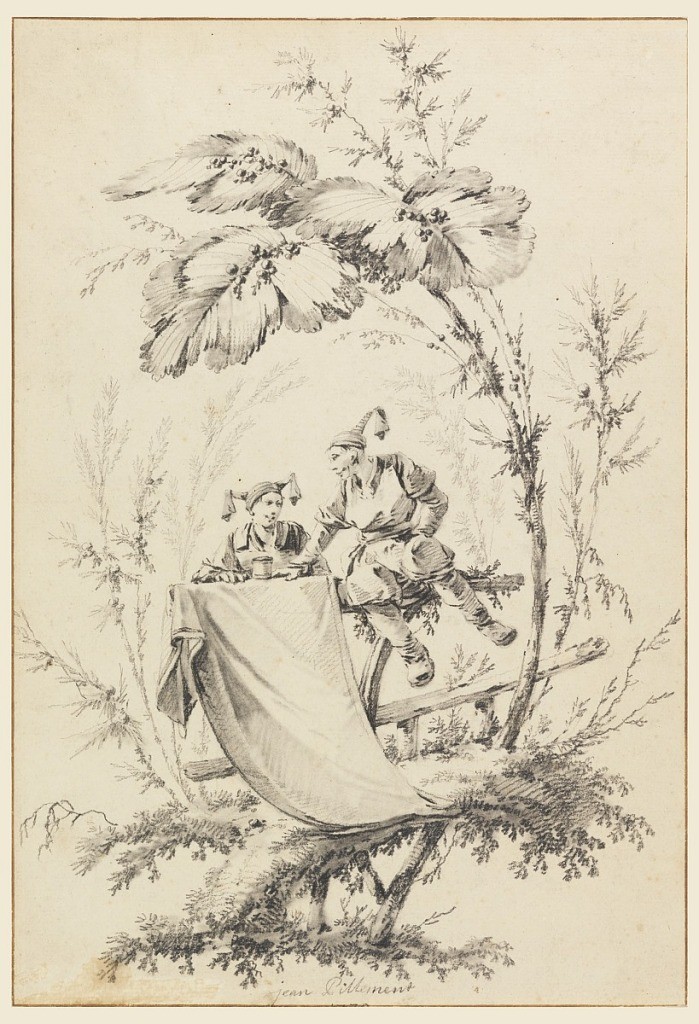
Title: Design for Title Page, Cahier des Parasols Chinois
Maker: Jean-Baptiste Pillement, French, 1728–1808
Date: ca. 1770
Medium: Pen and brown ink, brush and black ink, black chalk
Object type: Drawing
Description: Under fanciful trees, a Chinese man and woman are seated on a section of rustic fence, over which hangs a cloth intended for the title.